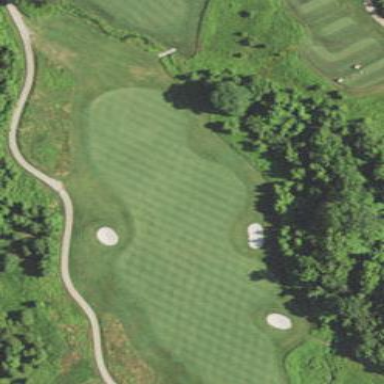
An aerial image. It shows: Grassy area designated as golf fairway.